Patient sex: M
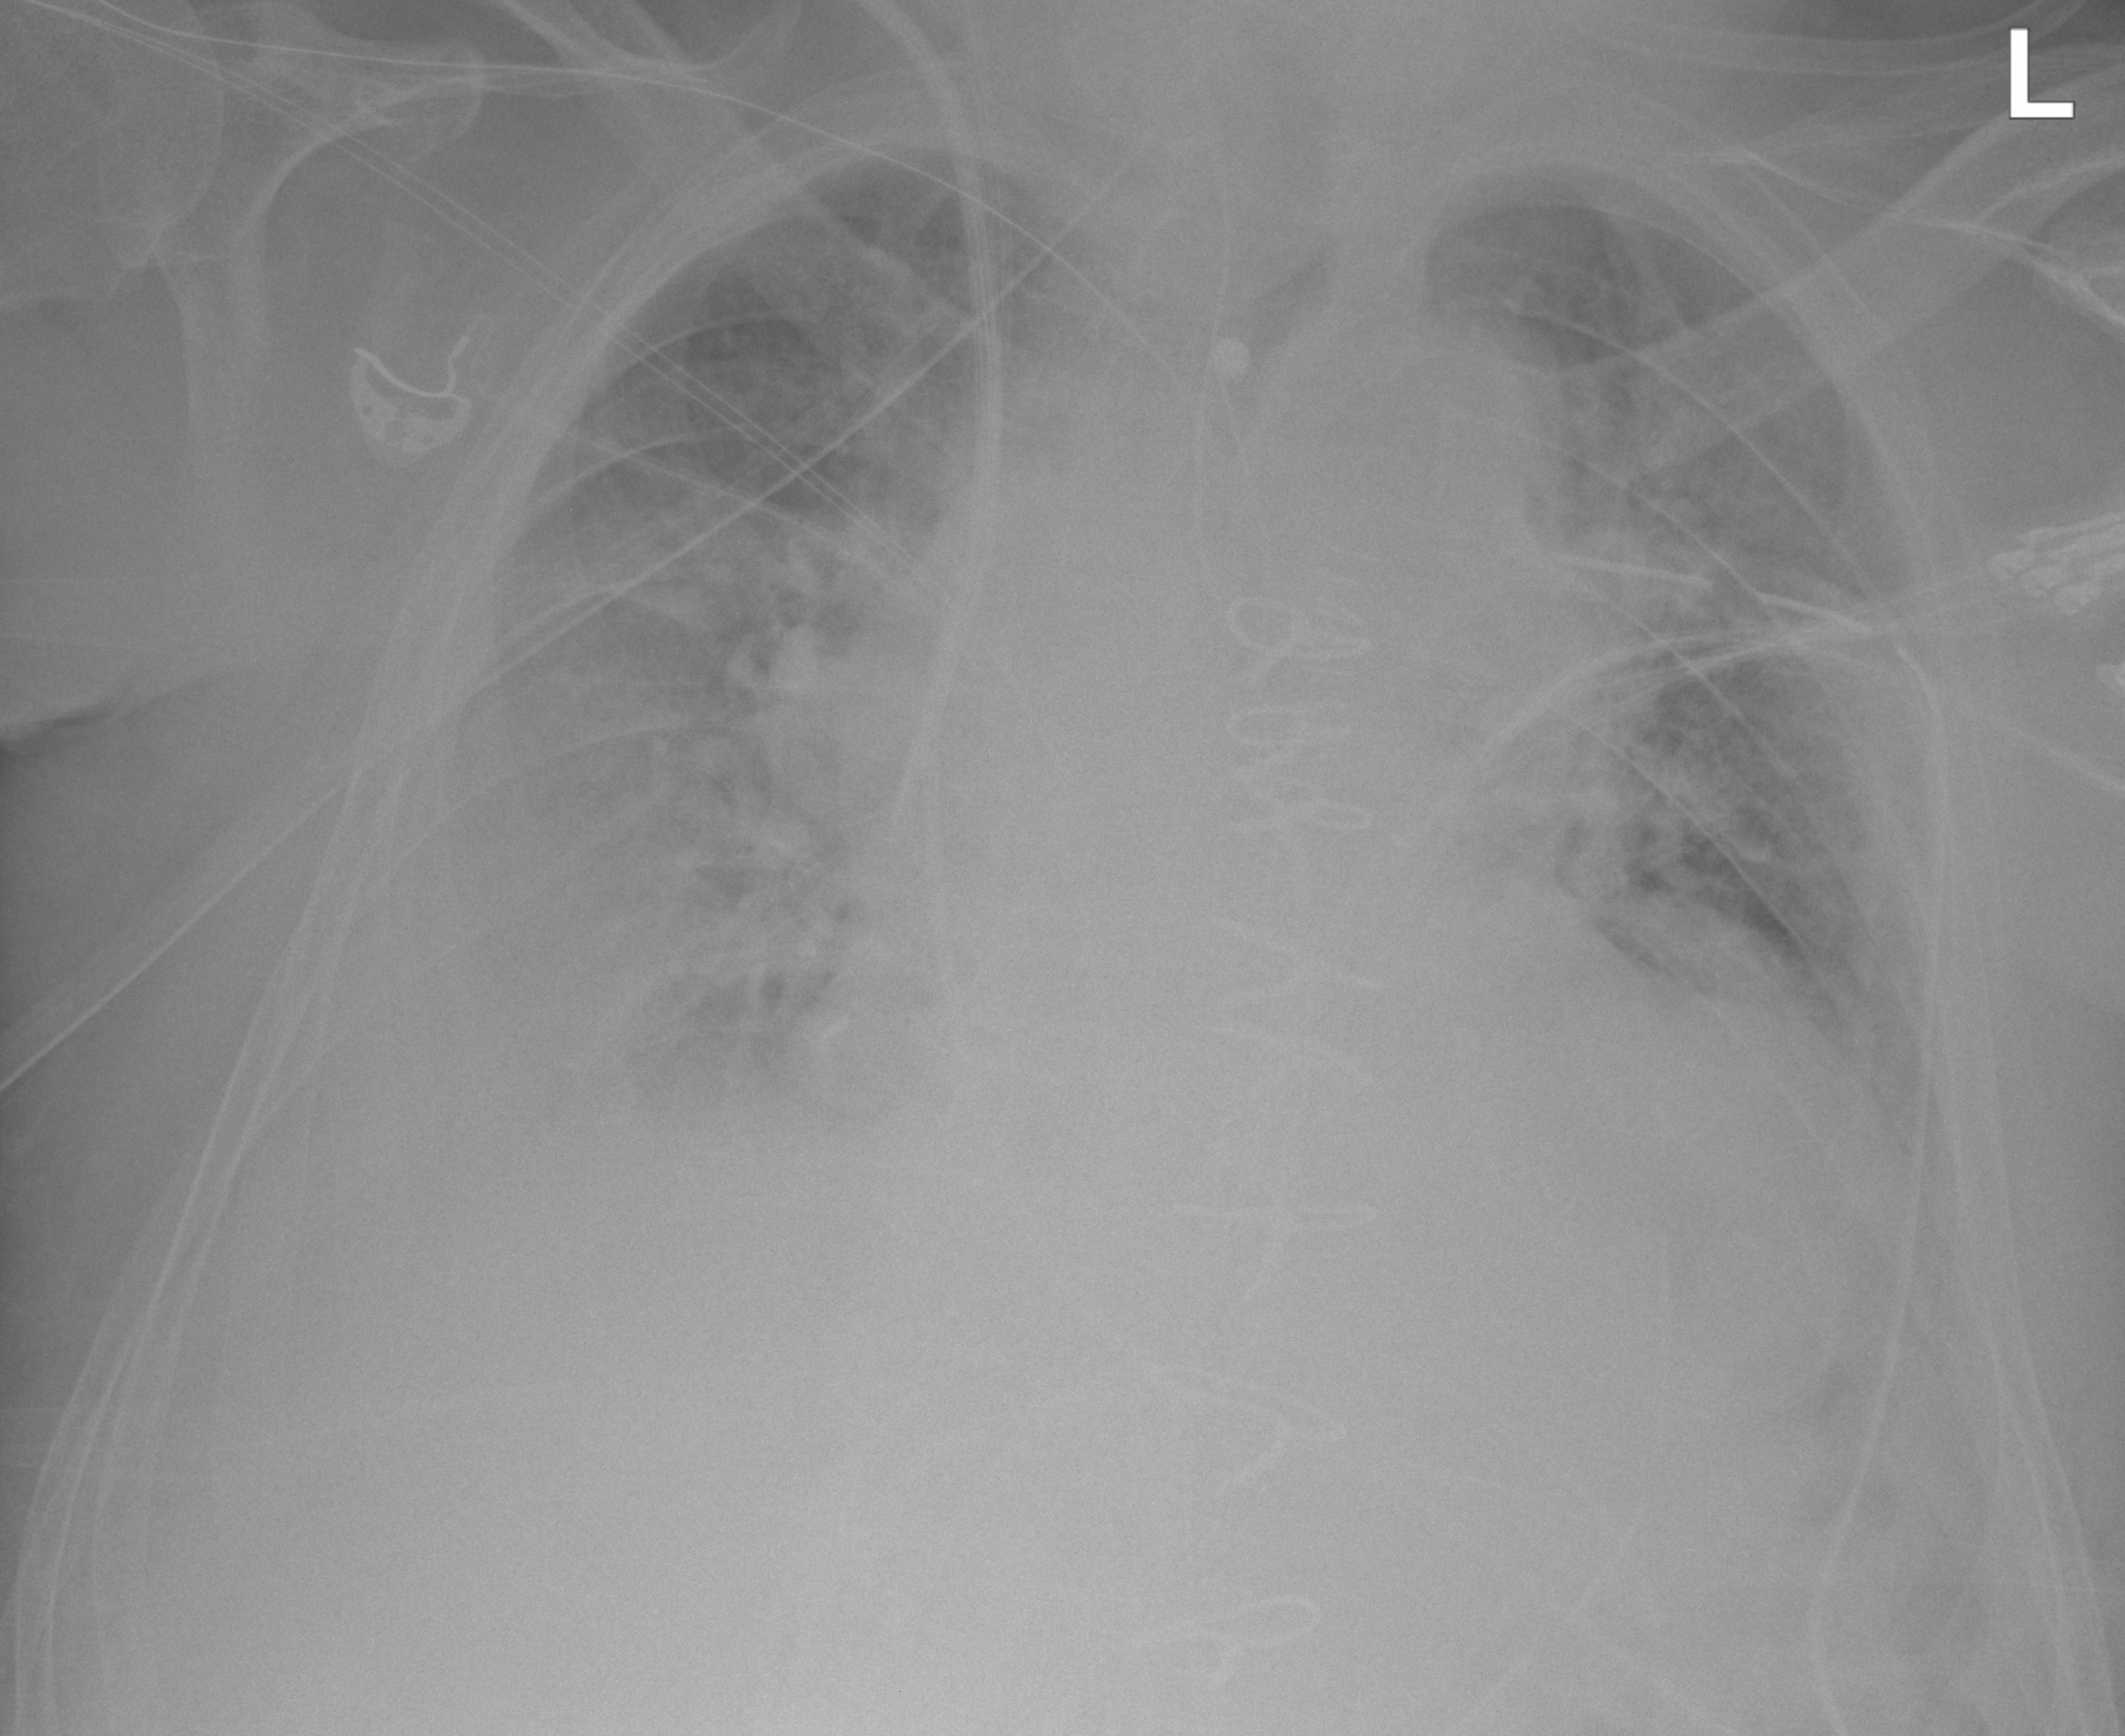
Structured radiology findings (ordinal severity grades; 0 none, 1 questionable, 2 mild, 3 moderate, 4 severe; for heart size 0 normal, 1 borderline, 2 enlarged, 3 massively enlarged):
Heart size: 2
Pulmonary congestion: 2
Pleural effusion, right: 3
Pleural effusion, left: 2
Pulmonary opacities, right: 1
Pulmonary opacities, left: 1
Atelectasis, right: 3
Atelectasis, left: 2